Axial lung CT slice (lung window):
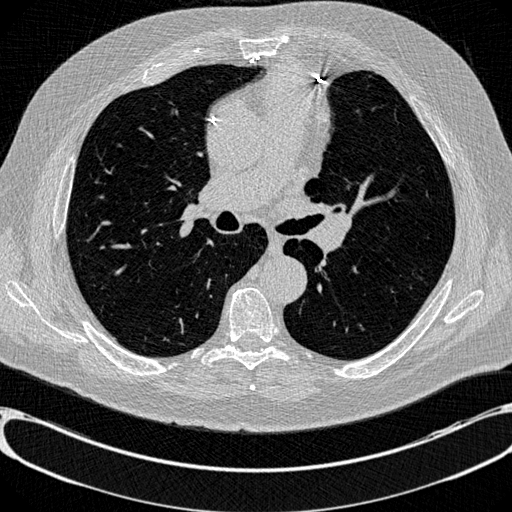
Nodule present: no